Field crop: tomato
Growth stage: 1
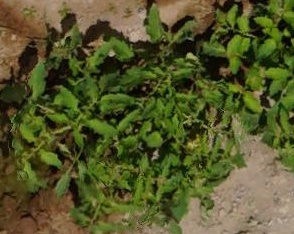
Species: tomato